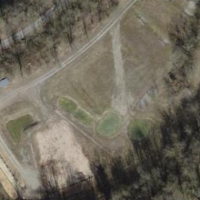
EUNIS habitat code: 25
Species observed at this site:
Anthocharis cardamines
Papilio machaon